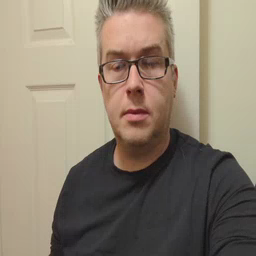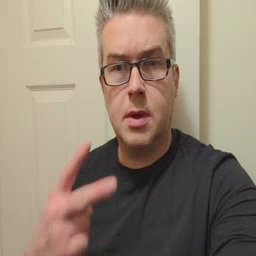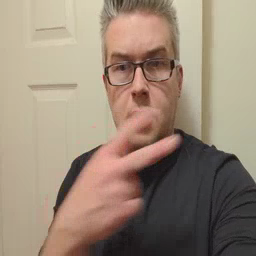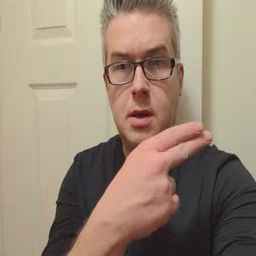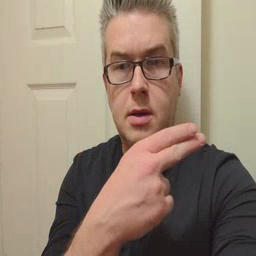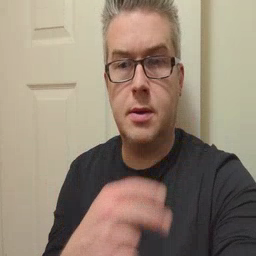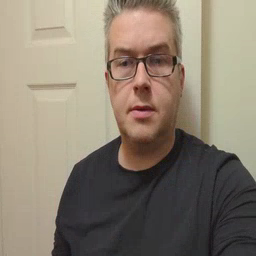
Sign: cut